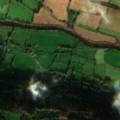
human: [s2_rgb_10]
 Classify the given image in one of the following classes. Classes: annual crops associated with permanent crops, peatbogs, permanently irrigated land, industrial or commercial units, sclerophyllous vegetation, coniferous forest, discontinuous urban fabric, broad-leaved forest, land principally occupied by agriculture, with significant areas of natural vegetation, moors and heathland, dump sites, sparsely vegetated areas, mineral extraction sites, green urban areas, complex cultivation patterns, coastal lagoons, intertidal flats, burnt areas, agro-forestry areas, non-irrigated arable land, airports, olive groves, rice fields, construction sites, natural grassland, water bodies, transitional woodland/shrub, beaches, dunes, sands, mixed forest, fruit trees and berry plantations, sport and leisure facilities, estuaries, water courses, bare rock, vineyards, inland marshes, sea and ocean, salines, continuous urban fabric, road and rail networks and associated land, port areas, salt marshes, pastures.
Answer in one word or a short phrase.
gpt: non-irrigated arable land, pastures, coniferous forest